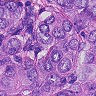
Metastatic tissue present: yes